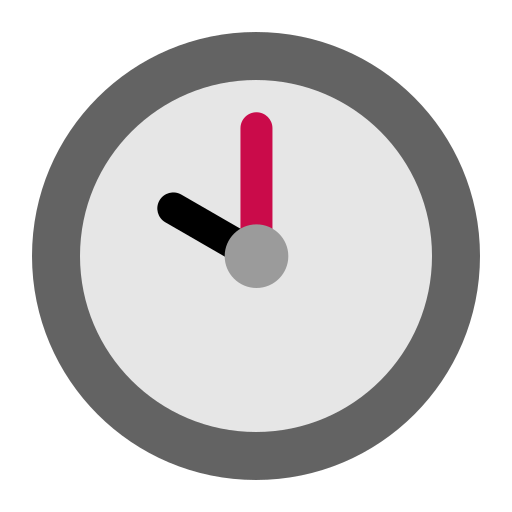
ten oclock flat